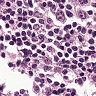
Metastatic tissue present: no